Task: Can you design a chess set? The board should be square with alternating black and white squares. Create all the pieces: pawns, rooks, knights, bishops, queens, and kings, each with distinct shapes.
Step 980:
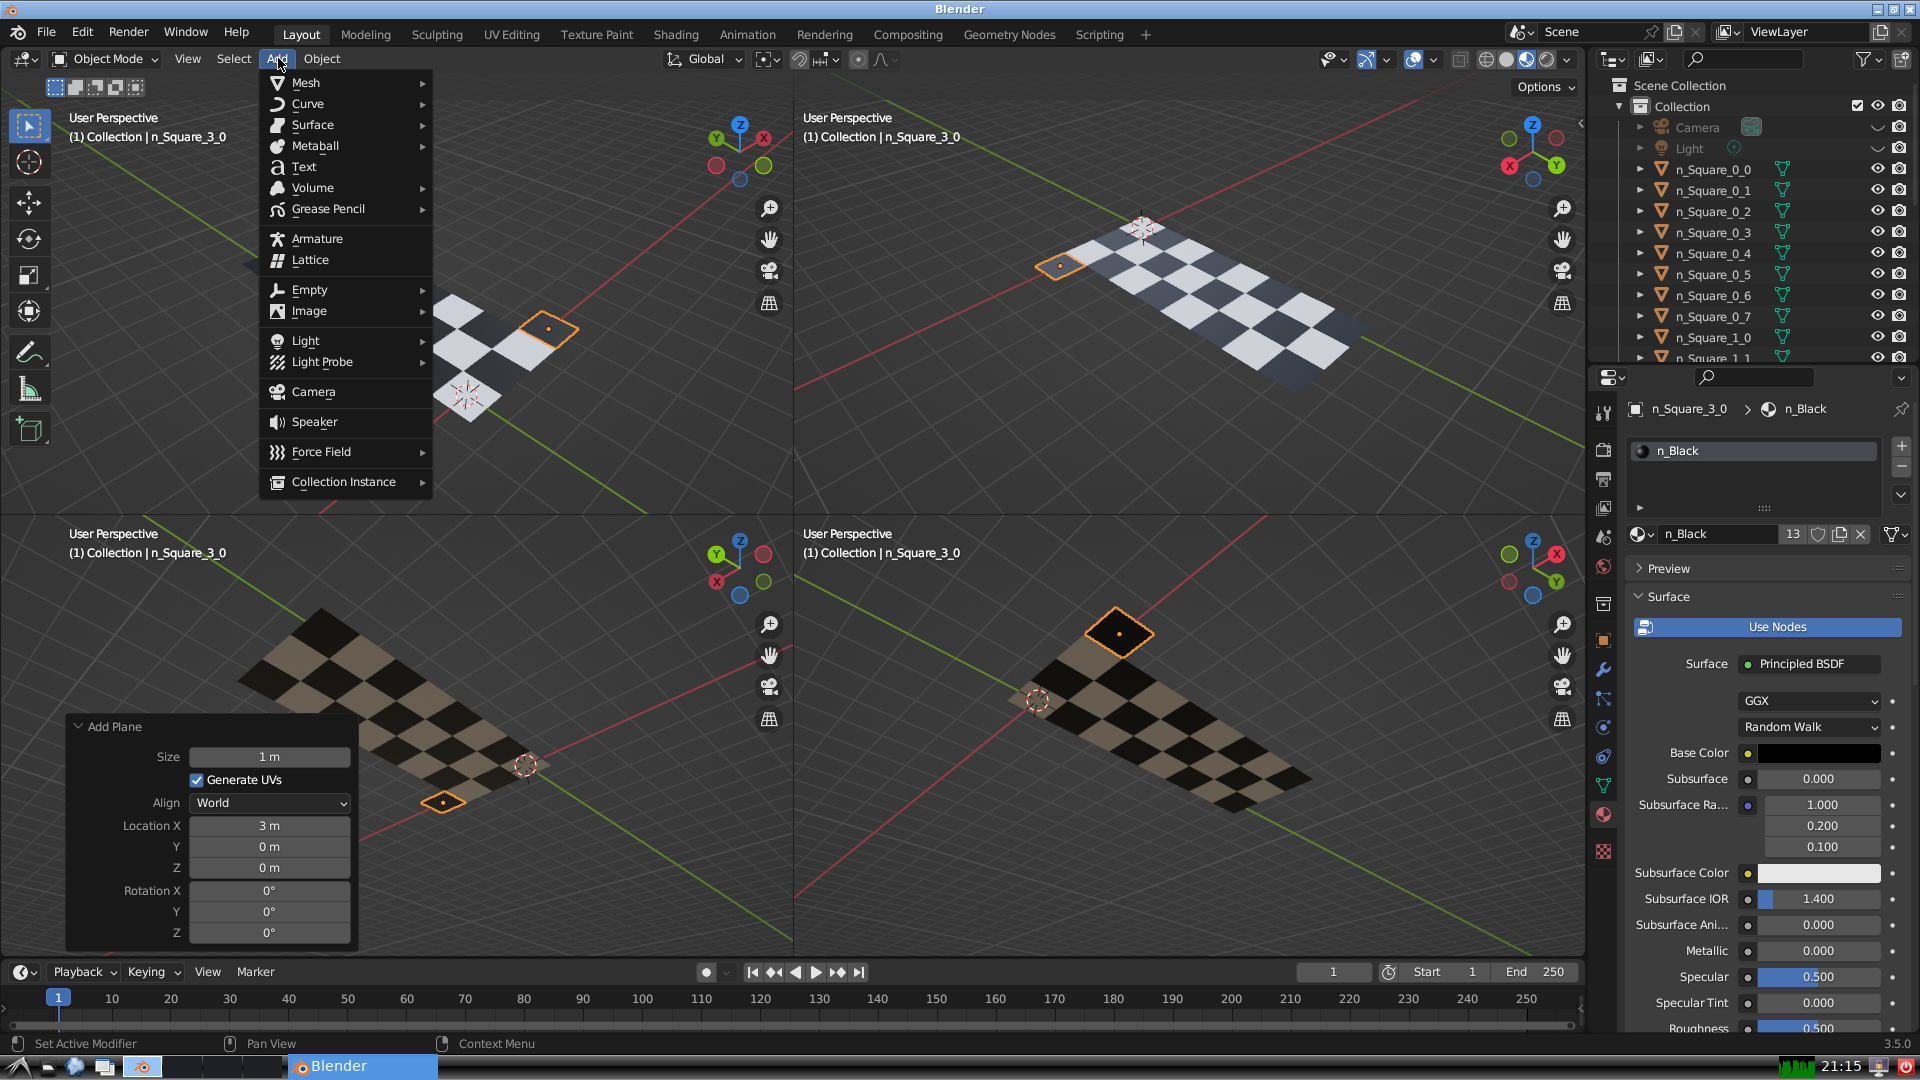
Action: {"mouse_move": [304, 82]}